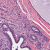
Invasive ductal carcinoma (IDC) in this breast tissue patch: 1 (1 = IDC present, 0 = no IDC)